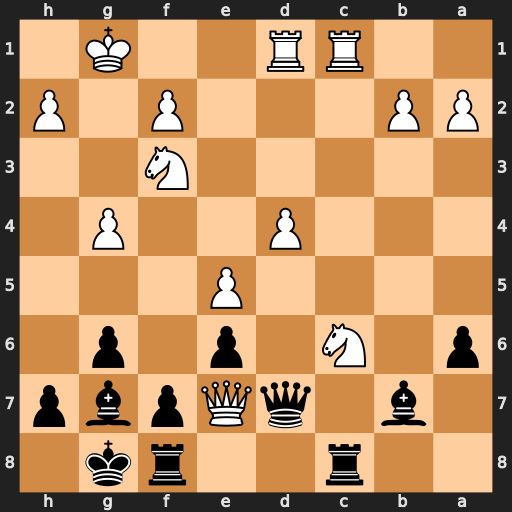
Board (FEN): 2r2rk1/1b1qQpbp/p1N1p1p1/4P3/3P2P1/5N2/PP3P1P/2RR2K1
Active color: b
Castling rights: -
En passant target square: -
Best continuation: Bxc6 Qxd7 Bxd7